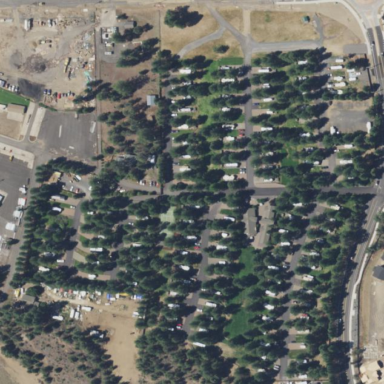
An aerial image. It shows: Caravan site for tourism.